Interaction volume radius: 10 \u00c5
Interaction volume height: 10 \u00c5
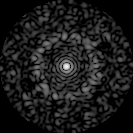
Disorder parameter: 0.8471